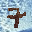
Label: 7